Interaction volume radius: 5 \u00c5
Interaction volume height: 25 \u00c5
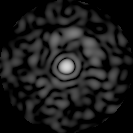
Disorder parameter: 0.8262